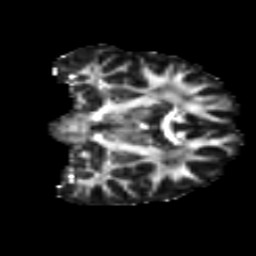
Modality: FA
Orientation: coronal
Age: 18
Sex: male
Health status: ill
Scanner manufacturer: ge
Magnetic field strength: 3 T
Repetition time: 6.752 s
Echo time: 0.079 s